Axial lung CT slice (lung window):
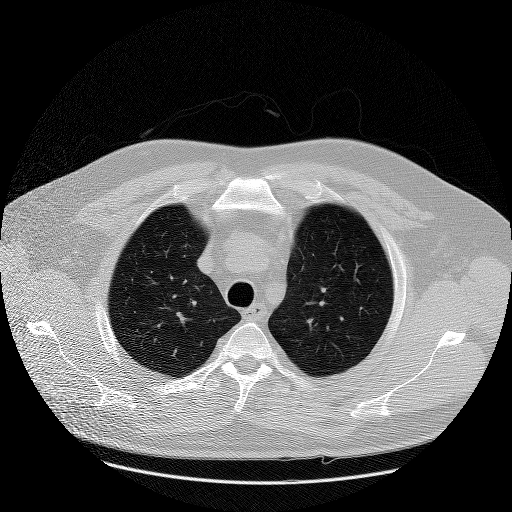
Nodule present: no